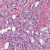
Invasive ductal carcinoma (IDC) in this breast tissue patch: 1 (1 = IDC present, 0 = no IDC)